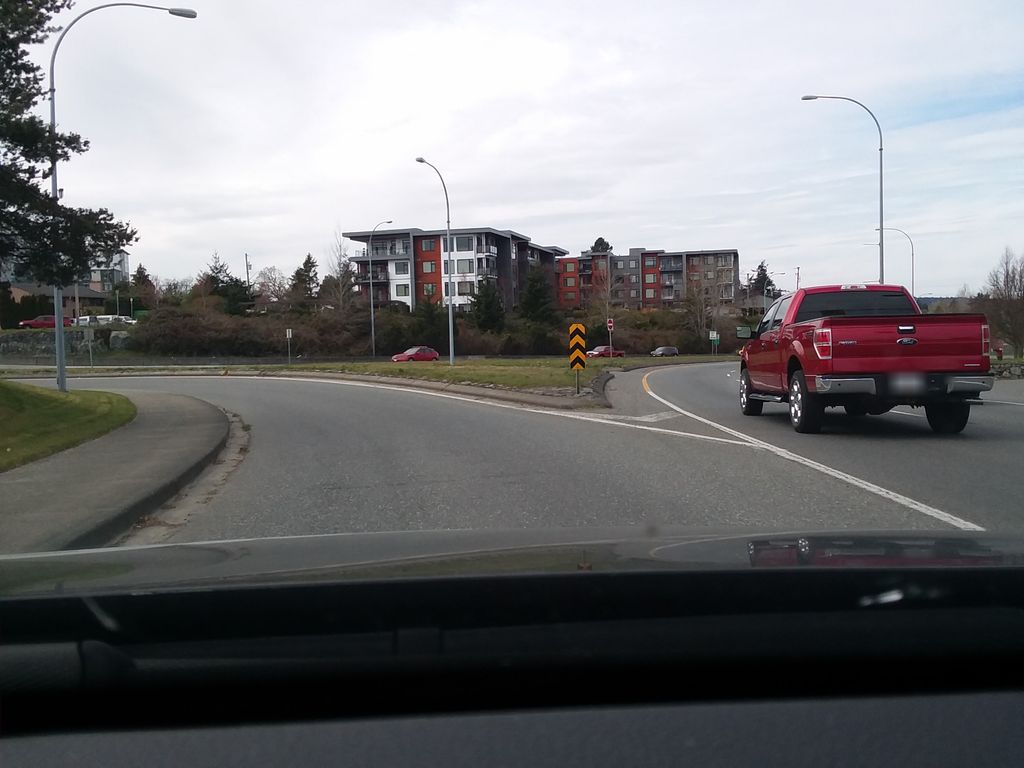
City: victoria